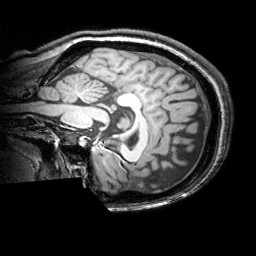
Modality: T1w
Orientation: sagittal